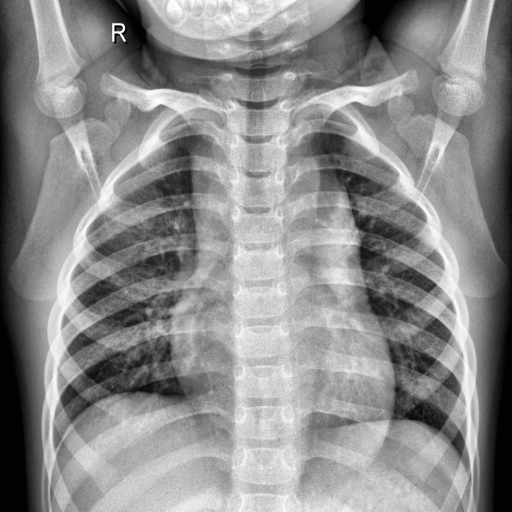
Finding: NORMAL